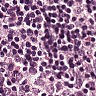
Metastatic tissue present: yes